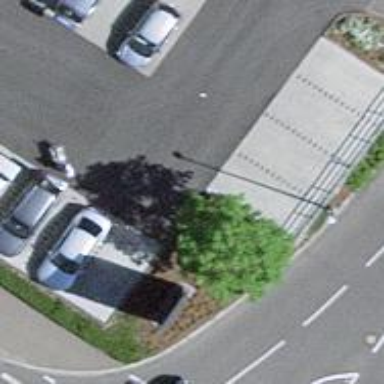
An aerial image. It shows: Parking aisle with paving stones surface.